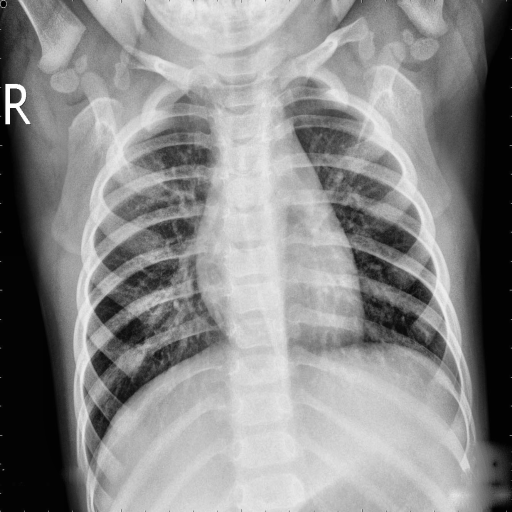
Finding: NORMAL